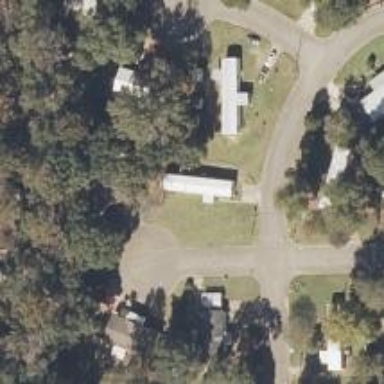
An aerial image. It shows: Residential road.